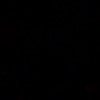
Label: space